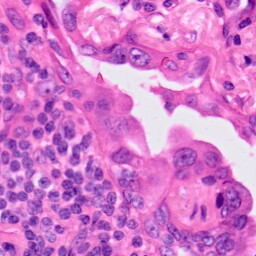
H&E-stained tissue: Lung